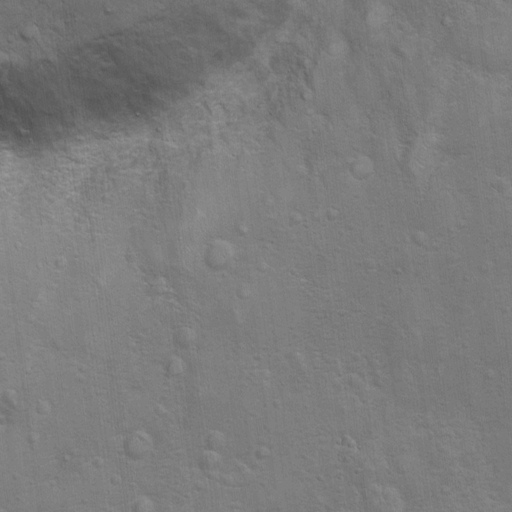
Classes present: Background